Question: Out of curiosity I wanted to test the number of ticks to compare a GenericList against an ArrayList.
And for the below code when I check the stopwatches, ArrayList seems to faster.
Do I make something wrong or is there an explanation for this? (I believed List sto be much faster)
:
'''
private static void ArrayListVsGenericList()
{
// Measure for ArrayList
Stopwatch w0 = new Stopwatch();
w0.Start();
ArrayList aList = new ArrayList();
for (int i = 0; i < 1001; i++)
{
Point p = new Point();
p.X = p.Y = i;
aList.Add(p);
}
foreach (Point point in aList)
{
int v0 = ((Point) aList[8]).X; //unboxing
}
w0.Stop();
// Measure for Generic List<Point>
Stopwatch w1 = new Stopwatch();
w1.Start();
List<Point> list = new List<Point>();
for (int i = 0; i < 1001; i++)
{
Point p = new Point();
p.X = p.Y = i;
list.Add(p);
}
foreach (var point in list)
{
int v1 = list[8].X;
}
w1.Stop();
Console.WriteLine("Watch 0 : " + w0.ElapsedTicks);
Console.WriteLine("Watch 1 : " + w1.ElapsedTicks);
Console.WriteLine("Watch 0 > Watch 1 : " + (w0.ElapsedTicks > w1.ElapsedTicks));
}
'''

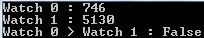
Answer: Change your test program to run your method at least twice and ignore the first run. The results are caused by code generation and jitting for the concrete type 'List<Point>'.
On my machine this leads to the following output:
'''
Watch 0 : 154
Watch 1 : 74
Watch 0 > Watch 1 : True
'''
Which is pretty much what one would expect.